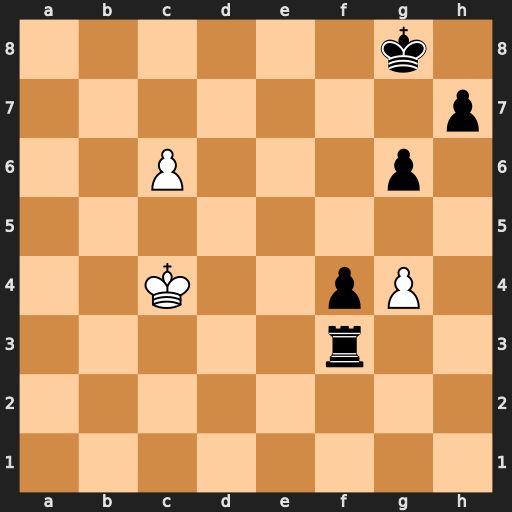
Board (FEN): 6k1/7p/2P3p1/8/2K2pP1/5r2/8/8
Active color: w
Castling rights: -
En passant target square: -
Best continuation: c7 Re3 c8=Q+